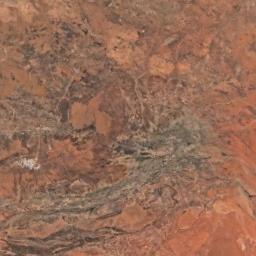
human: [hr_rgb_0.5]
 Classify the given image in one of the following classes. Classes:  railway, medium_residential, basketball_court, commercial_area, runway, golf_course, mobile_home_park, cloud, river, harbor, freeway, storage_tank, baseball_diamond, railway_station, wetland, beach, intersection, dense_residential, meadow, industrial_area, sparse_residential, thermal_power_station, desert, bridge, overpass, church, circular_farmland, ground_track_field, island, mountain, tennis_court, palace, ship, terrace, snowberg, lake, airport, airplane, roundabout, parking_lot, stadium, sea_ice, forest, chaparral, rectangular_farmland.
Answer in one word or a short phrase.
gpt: desert